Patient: sex M, age 77
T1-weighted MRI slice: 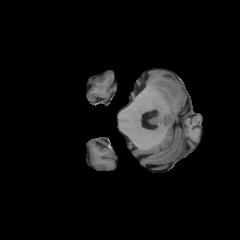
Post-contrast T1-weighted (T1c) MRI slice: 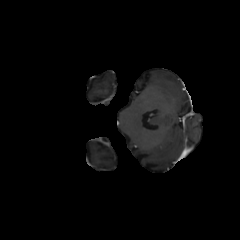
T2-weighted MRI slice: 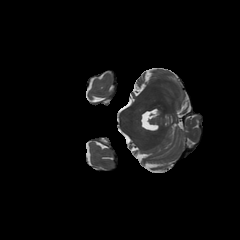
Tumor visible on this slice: no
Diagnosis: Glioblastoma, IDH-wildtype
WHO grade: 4